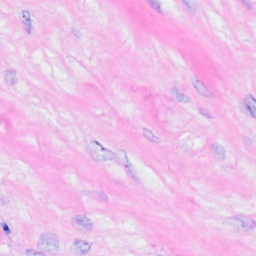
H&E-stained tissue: Breast